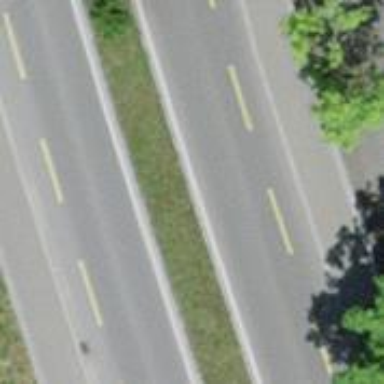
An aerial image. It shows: Secondary road with dedicated cycle lane.